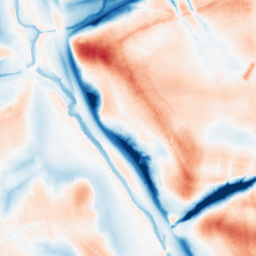
Category: trend_removal
Decomposition family: local_polynomial
Decomposition parameters: window_size: 51
degree: 1
Upsampling method: edge_directed
Upsampling parameters: scale: 4
Upsampling scale: 4